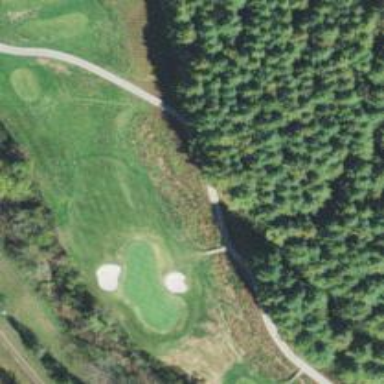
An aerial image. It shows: Path for both roads and golfers.